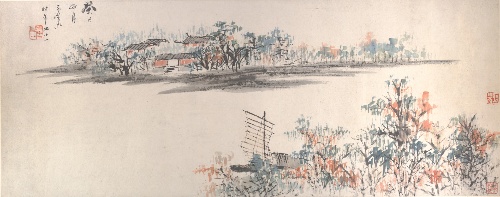
Title: 清 虛谷  秋帆圖  冊頁|Sailing in Autumn
Artist: Xugu (Zhu Huairen)
Artist bio: Chinese, 1823–1896
Date: dated 1893
Object type: Album leaf
Classification: Paintings
Medium: Album leaf; ink and color on paper
Culture: China
Period: Qing dynasty (1644–1911)
Dimensions: 14 1/8 x 35 7/8 in. (35.9 x 91.1 cm)
Department: Asian Art
Credit line: Gift of Robert Hatfield Ellsworth, in memory of La Ferne Hatfield Ellsworth, 1986
Accession year: 1986
Repository: Metropolitan Museum of Art, New York, NY
Tags: Boats|Landscapes